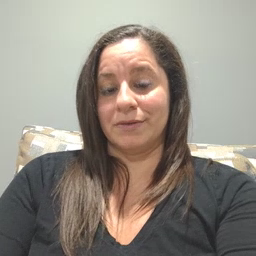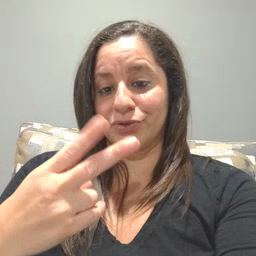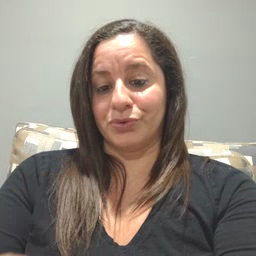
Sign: scissors